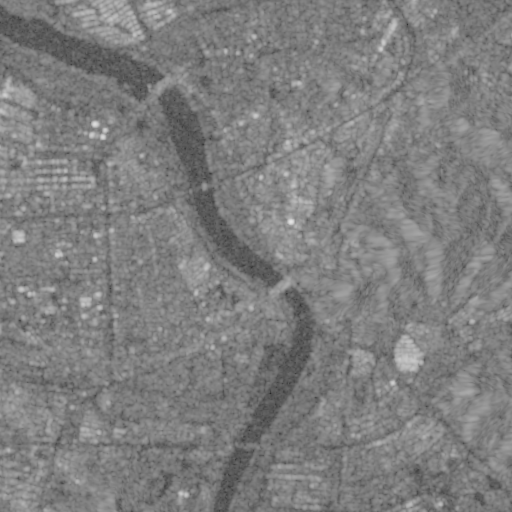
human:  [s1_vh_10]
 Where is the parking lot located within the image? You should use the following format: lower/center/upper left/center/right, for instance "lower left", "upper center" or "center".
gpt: The parking lot is located in the upper center of the image.
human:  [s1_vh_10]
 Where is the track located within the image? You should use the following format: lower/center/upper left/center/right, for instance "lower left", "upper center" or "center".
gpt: The track is located in the upper left of the image.
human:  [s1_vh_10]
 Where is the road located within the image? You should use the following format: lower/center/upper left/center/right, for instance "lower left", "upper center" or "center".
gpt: There is no road in the image.

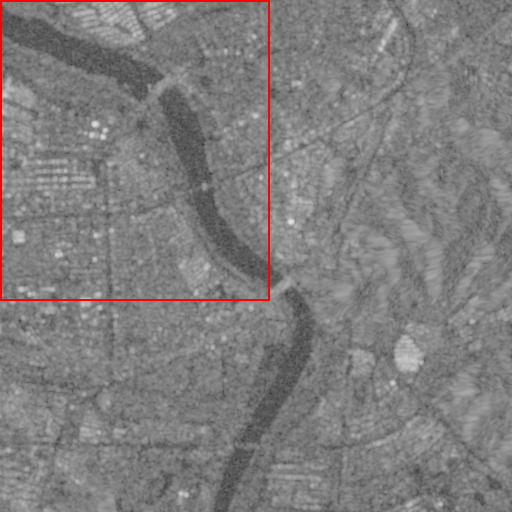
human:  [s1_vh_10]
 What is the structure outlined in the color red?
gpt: The structure outlined in red is a park.
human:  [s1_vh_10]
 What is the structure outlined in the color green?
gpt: There is no green outline.